Question: can someone help me what i suppose to do to fix this error?
because, the result of the code is success for json format. but there's still have error "Undefined variable: query_params".
i want to make listview in my android program from this json format. and in my android it can't show the success json format from my comments.php. and i think, maybe because this error "Undefined variable: query_params ".

this is my comments.php
'''
<?php
require("config.inc.php");
//initial query
$query = "Select * FROM comments";
//execute query
try {
$stmt = $db->prepare($query);
$result = $stmt->execute($query_params);
}
catch (PDOException $ex) {
$response["success"] = 0;
$response["message"] = "Database Error!";
die(json_encode($response));
}
$rows = $stmt->fetchAll();
if ($rows) {
$response["success"] = 1;
$response["message"] = "Post Available!";
$response["posts"] = array();
foreach ($rows as $row) {
$post = array();
$post["post_id"] = $row["post_id"];
$post["username"] = $row["username"];
$post["title"] = $row["title"];
$post["message"] = $row["message"];
//update our repsonse JSON data
array_push($response["posts"], $post);
}
// echoing JSON response
echo json_encode($response);
} else {
$response["success"] = 0;
$response["message"] = "No Post Available!";
die(json_encode($response));
}
?>
'''
this is my android coding to read the json format from comments.php to make listview. and nothing show for the listview.
ReadComments.java
'''
import java.util.ArrayList;
import java.util.HashMap;
import org.json.JSONArray;
import org.json.JSONException;
import org.json.JSONObject;
import android.app.ListActivity;
import android.app.ProgressDialog;
import android.content.Intent;
import android.os.AsyncTask;
import android.os.Bundle;
import android.view.View;
import android.widget.AdapterView;
import android.widget.AdapterView.OnItemClickListener;
import android.widget.ListAdapter;
import android.widget.ListView;
import android.widget.SimpleAdapter;
public class ReadComments extends ListActivity {
private ProgressDialog pDialog;
private static final String READ_COMMENTS_URL = "http://192.168.56.101/webservice/comments.php";
private static final String TAG_SUCCESS = "success";
private static final String TAG_TITLE = "title";
private static final String TAG_POSTS = "posts";
private static final String TAG_POST_ID = "post_id";
private static final String TAG_USERNAME = "username";
private static final String TAG_MESSAGE = "message";
private JSONArray mComments = null;
private ArrayList<HashMap<String, String>> mCommentList;
@Override
protected void onCreate(Bundle savedInstanceState) {
super.onCreate(savedInstanceState);
// note that use read_comments.xml instead of our single_post.xml
setContentView(R.layout.read_comments);
}
@Override
protected void onResume() {
// TODO Auto-generated method stub
super.onResume();
// loading the comments via AsyncTask
new LoadComments().execute();
}
public void addComment(View v) {
Intent i = new Intent(ReadComments.this, AddComment.class);
startActivity(i);
}
public void updateJSONdata() {
mCommentList = new ArrayList<HashMap<String, String>>();
JSONParser jParser = new JSONParser();
JSONObject json = jParser.getJSONFromUrl(READ_COMMENTS_URL);
try {
mComments = json.getJSONArray(TAG_POSTS);
for (int i = 0; i < mComments.length(); i++) {
JSONObject c = mComments.getJSONObject(i);
String title = c.getString(TAG_TITLE);
String content = c.getString(TAG_MESSAGE);
String username = c.getString(TAG_USERNAME);
HashMap<String, String> map = new HashMap<String, String>();
map.put(TAG_TITLE, title);
map.put(TAG_MESSAGE, content);
map.put(TAG_USERNAME, username);
mCommentList.add(map);
}
} catch (JSONException e) {
e.printStackTrace();
}
}
private void updateList() {
ListAdapter adapter = new SimpleAdapter(this, mCommentList,
R.layout.single_post, new String[] { TAG_TITLE, TAG_MESSAGE,
TAG_USERNAME }, new int[] { R.id.title, R.id.message,
R.id.username });
setListAdapter(adapter);
ListView lv = getListView();
lv.setOnItemClickListener(new OnItemClickListener() {
@Override
public void onItemClick(AdapterView<?> parent, View view,
int position, long id) {
}
});
}
public class LoadComments extends AsyncTask<Void, Void, Boolean> {
@Override
protected void onPreExecute() {
super.onPreExecute();
pDialog = new ProgressDialog(ReadComments.this);
pDialog.setMessage("Loading Comments...");
pDialog.setIndeterminate(false);
pDialog.setCancelable(true);
pDialog.show();
}
@Override
protected Boolean doInBackground(Void... arg0) {
updateJSONdata();
return null;
}
@Override
protected void onPostExecute(Boolean result) {
super.onPostExecute(result);
pDialog.dismiss();
updateList();
}
}
}
'''
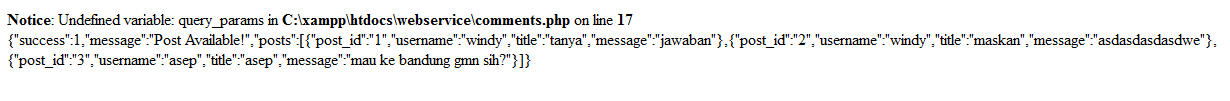
Answer: You are seeing the "undefined variable" error because you are trying to use the variable '$query_params' in your 'execute()' statement before defining what the variable should contain. See <URL>.
The '$query_params' that you are sending to your 'execute()' statement is also not needed, seeing how you are not using any parameters in your '$query'. See <URL>.
So, to fix your error, just change this:
'''
$result = $stmt->execute($query_params);
'''
To this:
'''
$result = $stmt->execute();
'''